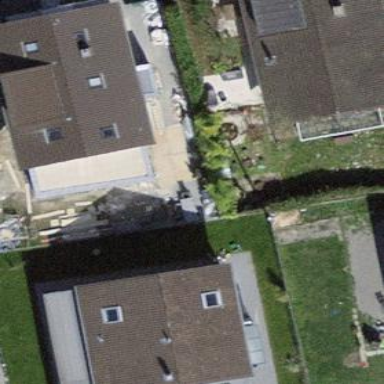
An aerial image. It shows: Building with tiled roof.